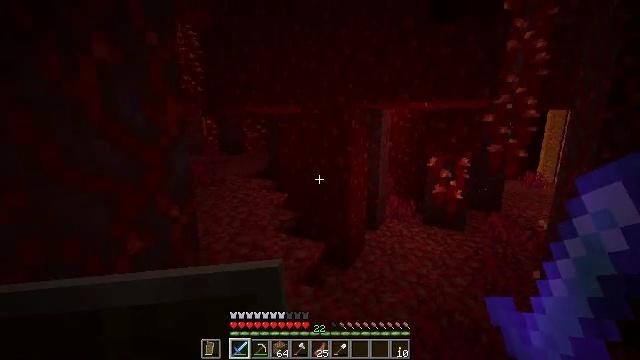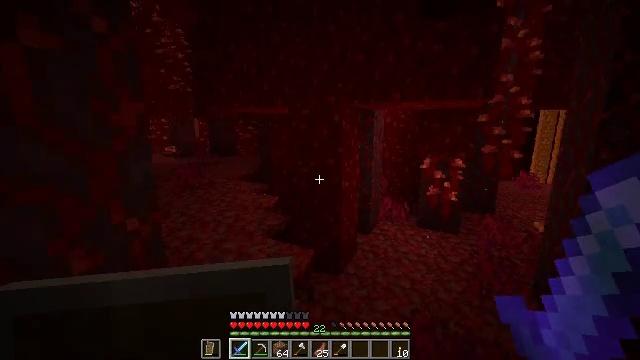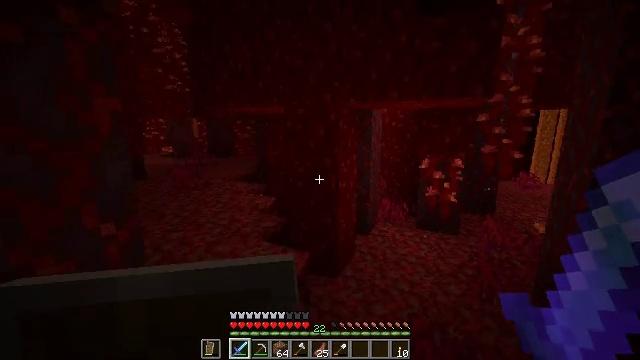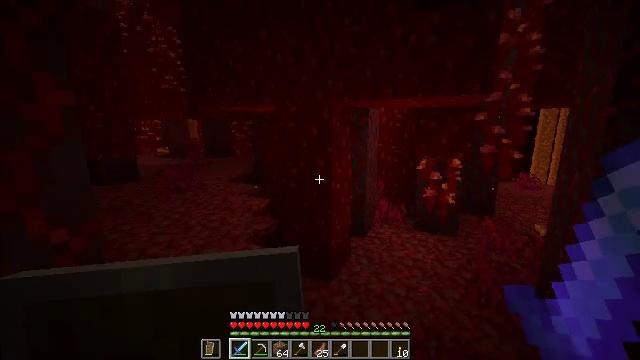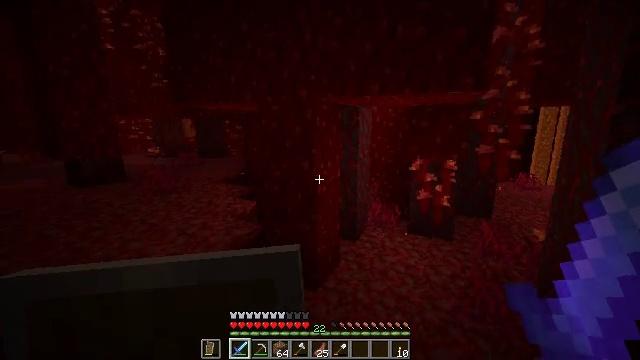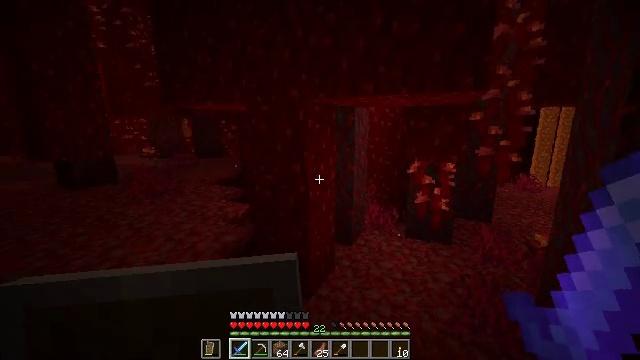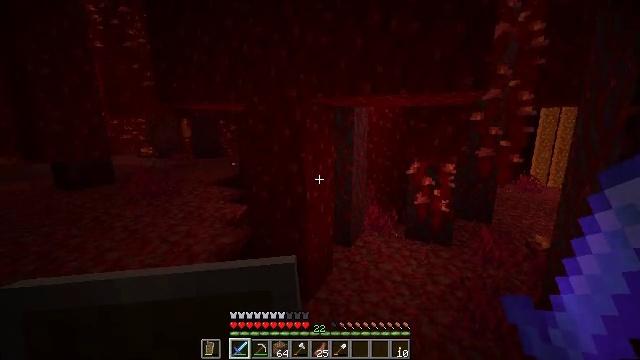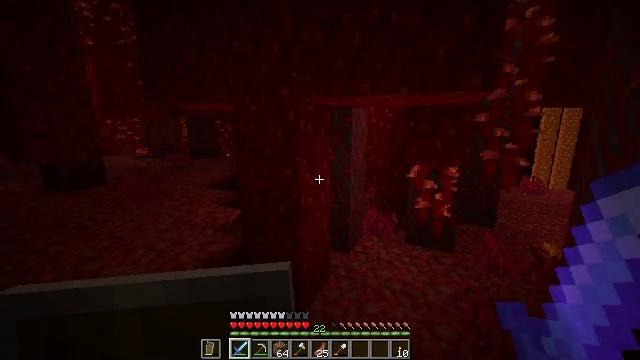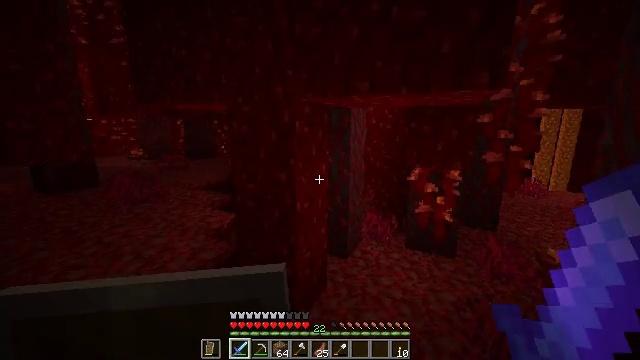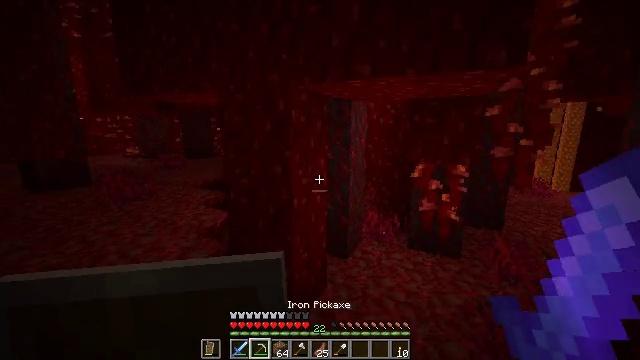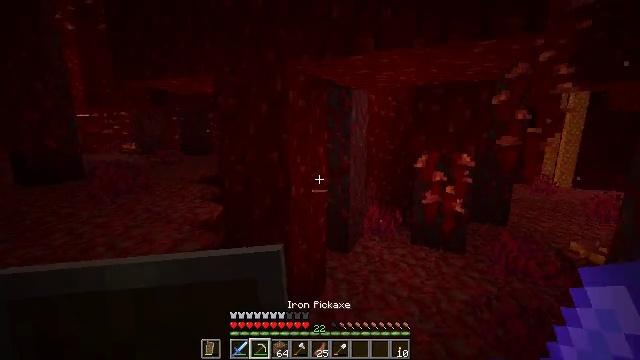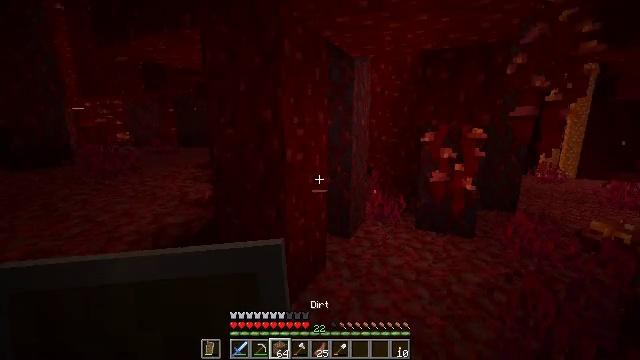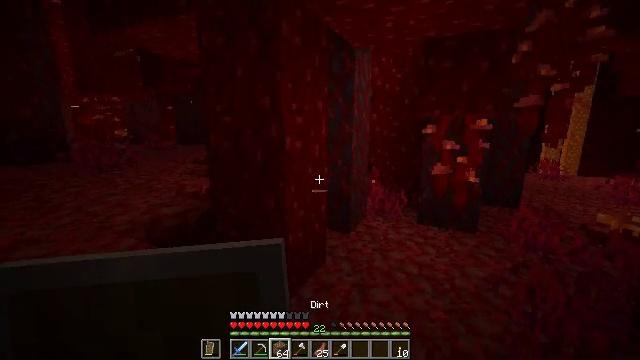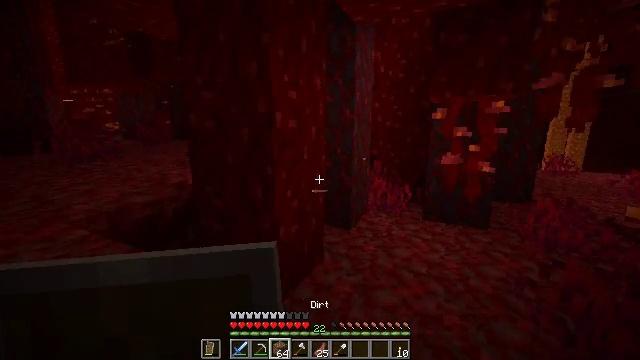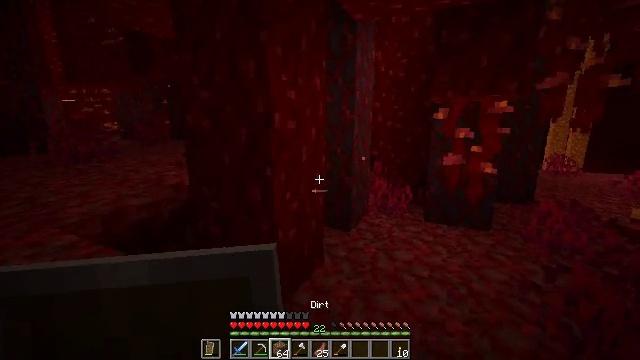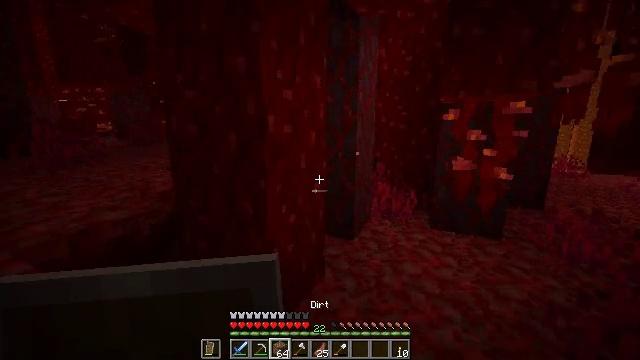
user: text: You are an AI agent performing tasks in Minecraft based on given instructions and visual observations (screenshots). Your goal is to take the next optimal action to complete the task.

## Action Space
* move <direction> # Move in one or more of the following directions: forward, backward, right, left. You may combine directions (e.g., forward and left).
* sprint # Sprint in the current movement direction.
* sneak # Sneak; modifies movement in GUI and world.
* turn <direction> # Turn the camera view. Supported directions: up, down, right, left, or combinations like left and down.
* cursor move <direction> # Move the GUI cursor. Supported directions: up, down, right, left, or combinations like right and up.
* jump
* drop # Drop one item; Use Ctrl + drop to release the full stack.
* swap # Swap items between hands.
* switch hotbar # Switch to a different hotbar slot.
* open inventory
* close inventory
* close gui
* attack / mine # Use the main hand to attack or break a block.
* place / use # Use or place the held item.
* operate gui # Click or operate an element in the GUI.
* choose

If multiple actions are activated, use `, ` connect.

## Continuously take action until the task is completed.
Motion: motion action
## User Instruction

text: Mine the nether wart block in the Nether.
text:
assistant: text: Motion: move forward and move right, turn right
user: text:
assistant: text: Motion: move forward and move right
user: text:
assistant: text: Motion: move forward and move right
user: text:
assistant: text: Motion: move forward and move right
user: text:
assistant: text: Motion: move forward
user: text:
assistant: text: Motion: move forward
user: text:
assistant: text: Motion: move forward
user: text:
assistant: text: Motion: move forward
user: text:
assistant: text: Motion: move forward
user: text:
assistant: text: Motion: move forward
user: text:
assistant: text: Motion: move forward
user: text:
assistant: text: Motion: move forward
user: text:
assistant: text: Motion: move forward
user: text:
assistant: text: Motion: move forward
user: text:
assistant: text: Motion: move forward
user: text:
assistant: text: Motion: move forward
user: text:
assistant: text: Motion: move forward
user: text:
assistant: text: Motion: move forward
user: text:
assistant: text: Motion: no_op
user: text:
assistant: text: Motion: no_op
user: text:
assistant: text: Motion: no_op
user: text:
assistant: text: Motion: turn left
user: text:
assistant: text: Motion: turn left and down
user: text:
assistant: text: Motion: turn left and down
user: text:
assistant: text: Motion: turn left and down
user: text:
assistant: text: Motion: turn left
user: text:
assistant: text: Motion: move back, turn left and down
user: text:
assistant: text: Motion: move back, turn down, attack / mine
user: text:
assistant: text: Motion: attack / mine
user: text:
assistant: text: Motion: attack / mine